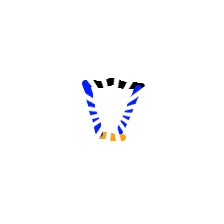
Shape: trapezoid